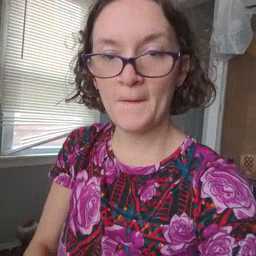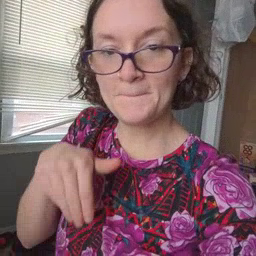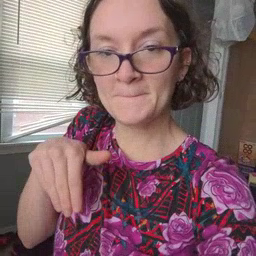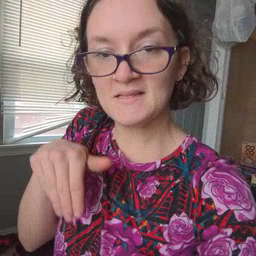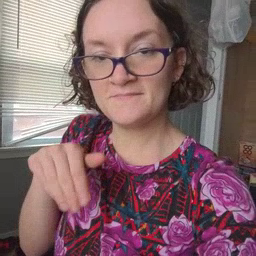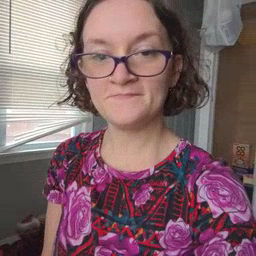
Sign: puppy